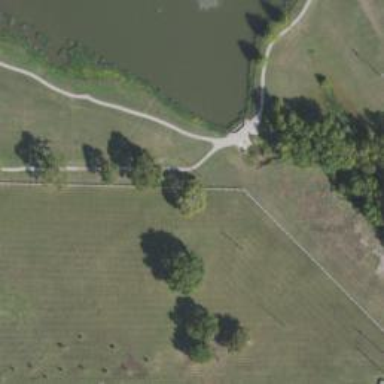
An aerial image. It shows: Path.